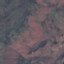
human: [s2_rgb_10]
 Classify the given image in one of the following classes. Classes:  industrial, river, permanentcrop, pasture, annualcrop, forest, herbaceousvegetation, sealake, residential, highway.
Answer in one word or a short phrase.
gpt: HerbaceousVegetation